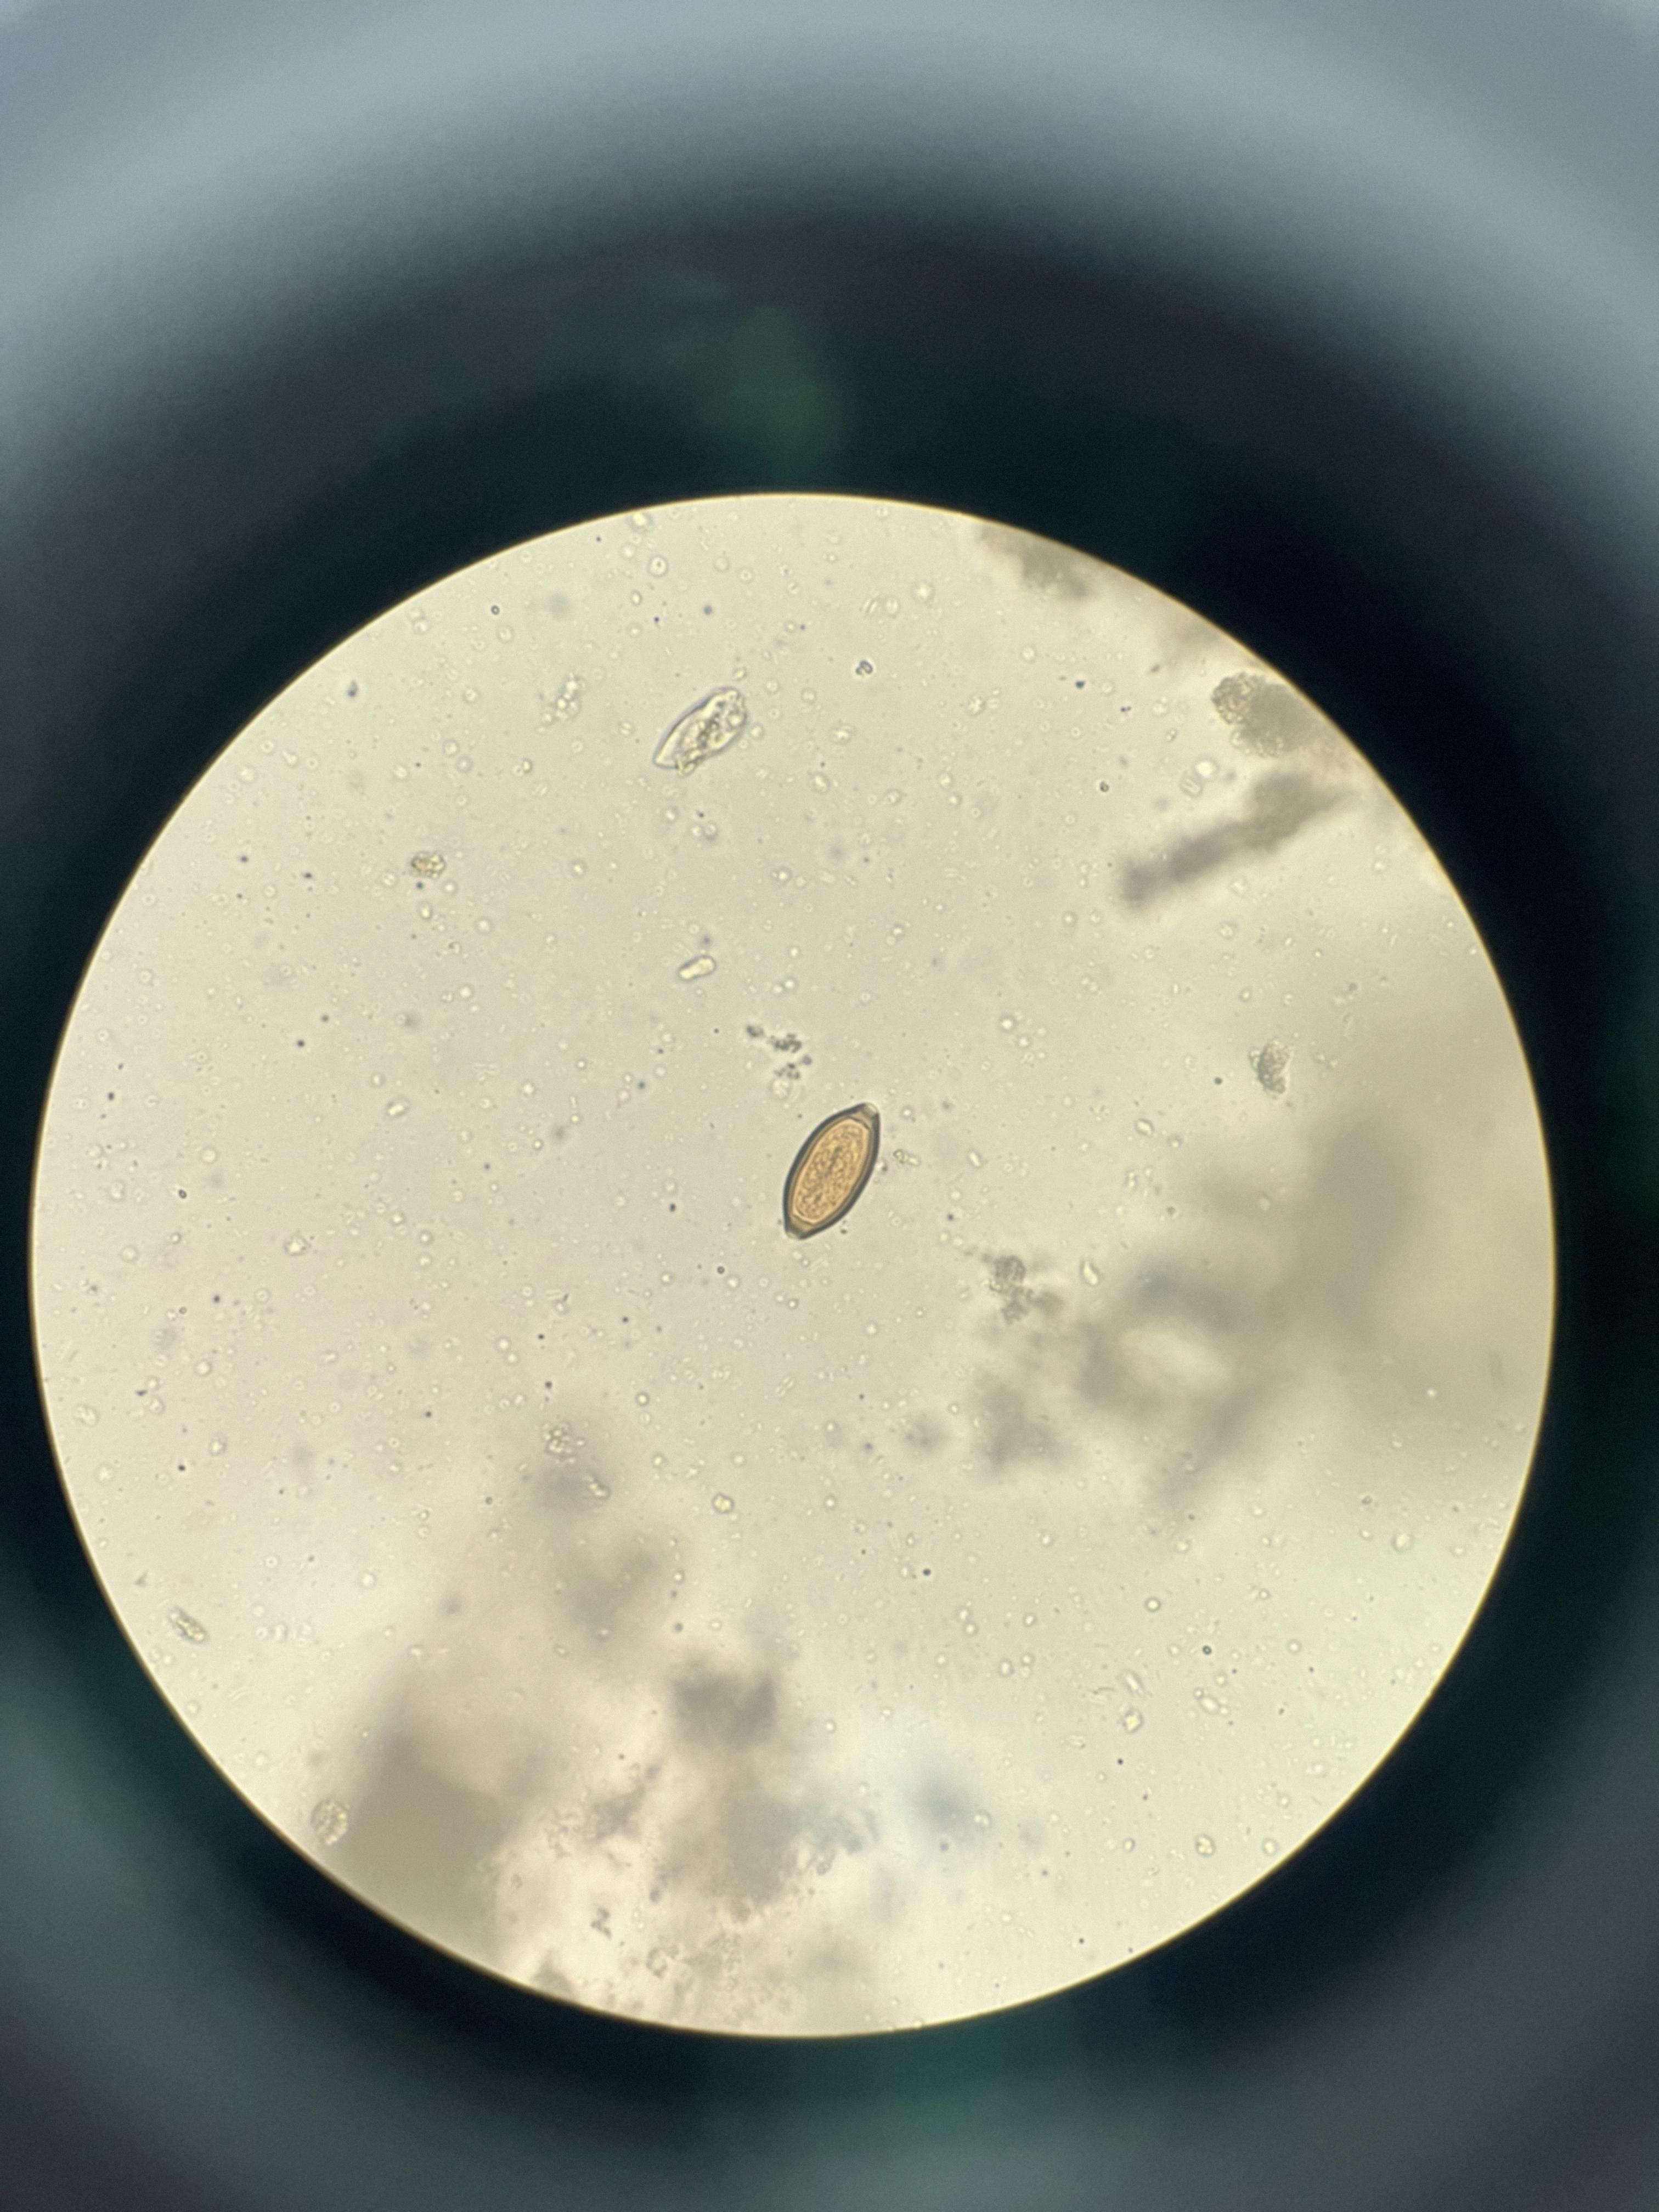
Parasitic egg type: Trichuris trichiura